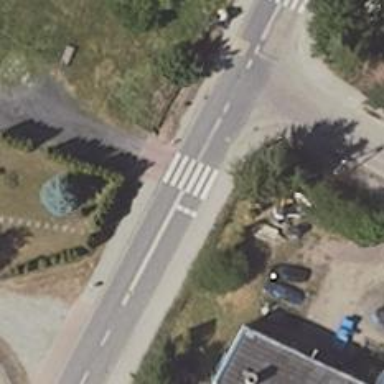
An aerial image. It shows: Marked road crossing.